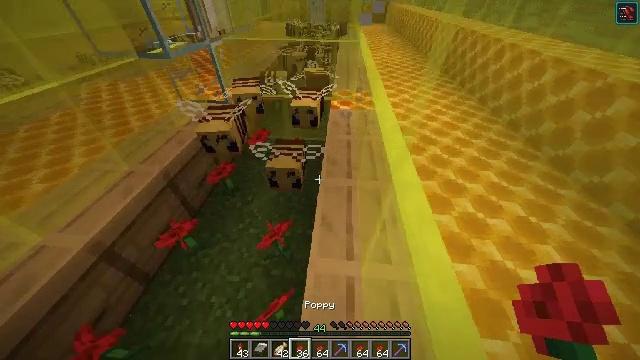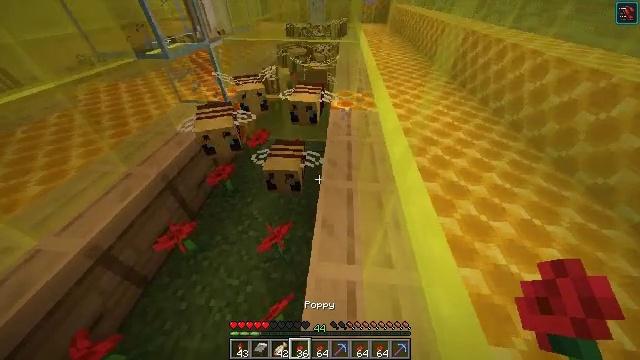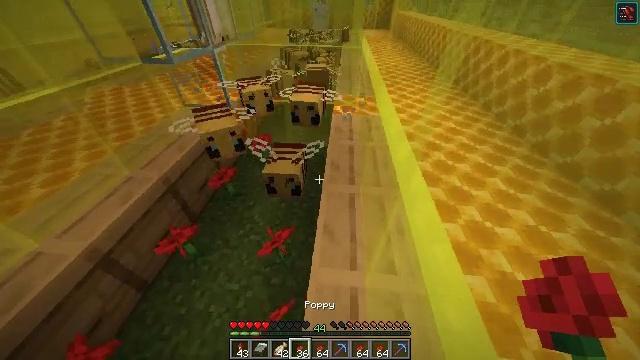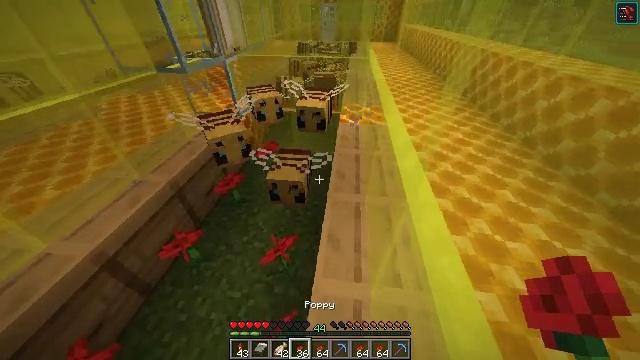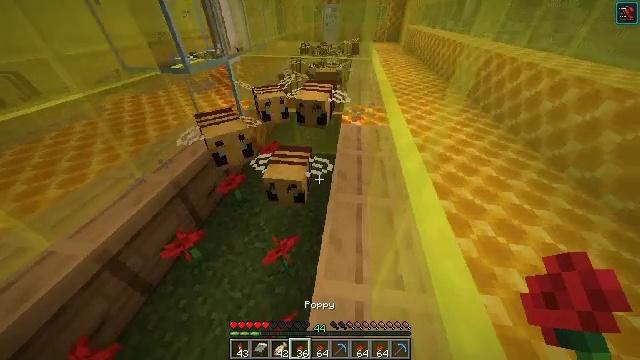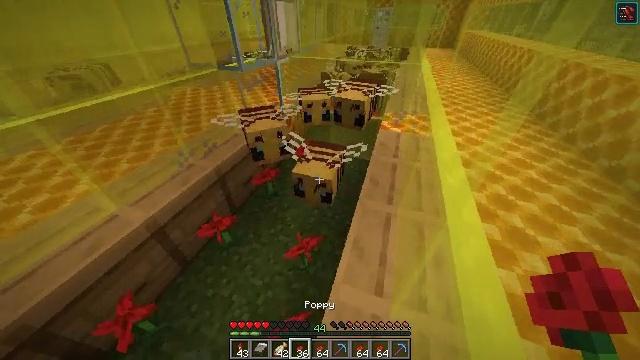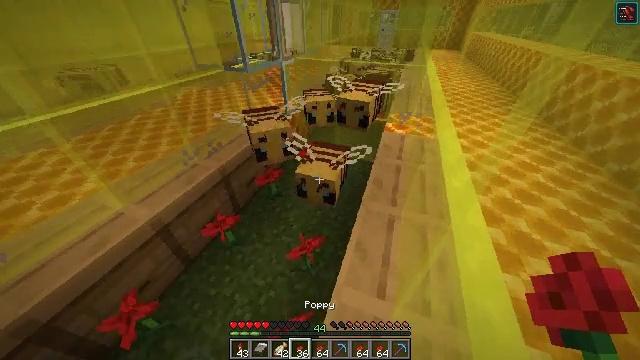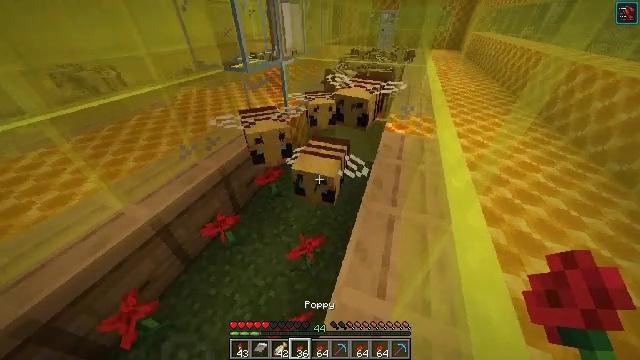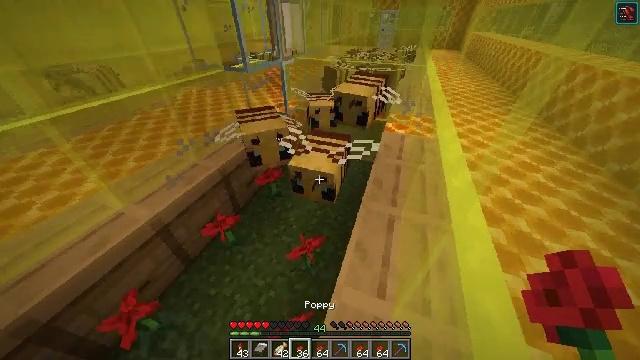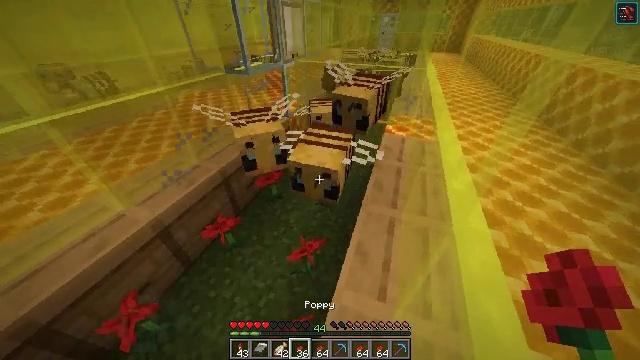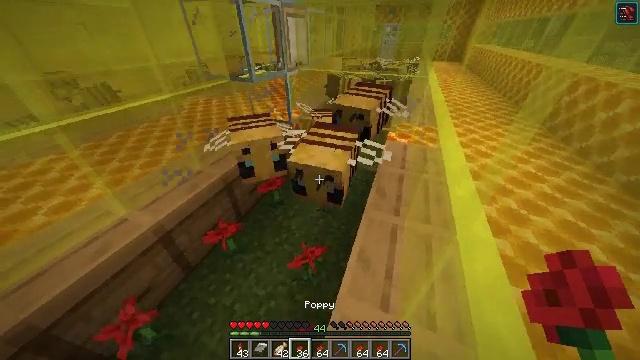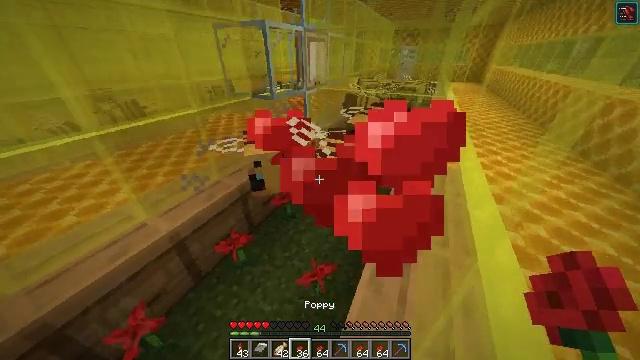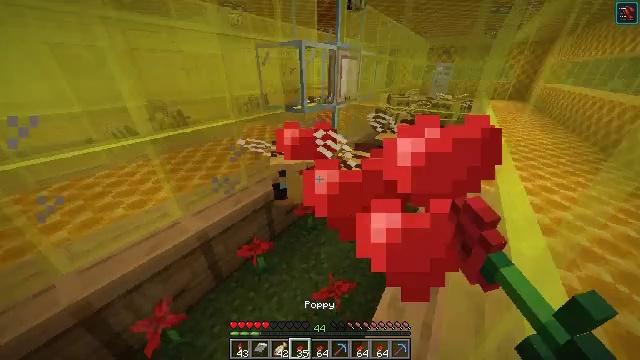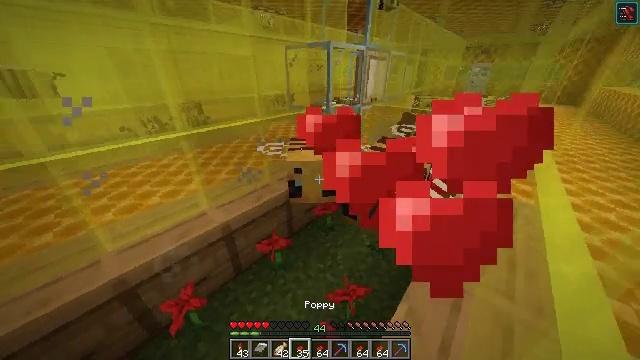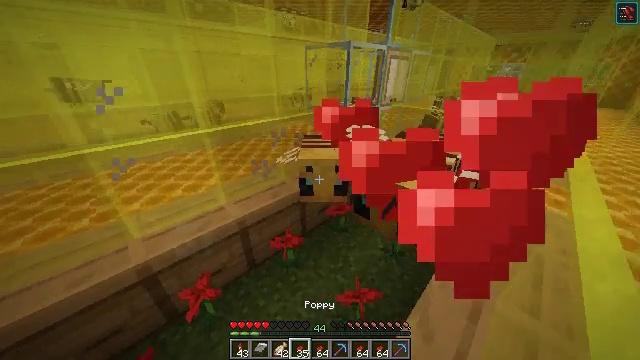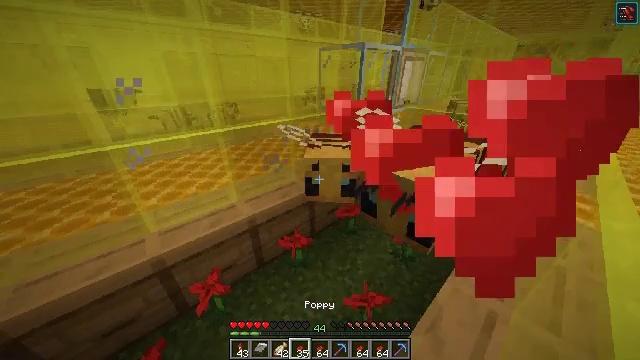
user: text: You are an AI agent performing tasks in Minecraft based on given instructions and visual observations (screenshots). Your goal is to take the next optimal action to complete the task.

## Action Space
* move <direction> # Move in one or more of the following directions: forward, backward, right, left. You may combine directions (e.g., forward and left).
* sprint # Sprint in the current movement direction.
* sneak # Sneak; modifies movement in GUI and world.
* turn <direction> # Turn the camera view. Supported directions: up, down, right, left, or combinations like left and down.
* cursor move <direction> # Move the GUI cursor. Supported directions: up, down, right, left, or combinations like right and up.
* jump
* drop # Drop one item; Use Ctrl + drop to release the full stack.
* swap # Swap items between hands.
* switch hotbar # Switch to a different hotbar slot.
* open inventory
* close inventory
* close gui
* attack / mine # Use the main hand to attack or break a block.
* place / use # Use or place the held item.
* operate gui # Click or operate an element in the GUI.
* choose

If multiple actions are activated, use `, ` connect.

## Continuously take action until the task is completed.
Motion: motion action
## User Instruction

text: Craft the honey block by arranging honey bottles.
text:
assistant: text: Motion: no_op
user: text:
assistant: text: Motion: turn up
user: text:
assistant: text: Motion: turn left and up
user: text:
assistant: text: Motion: no_op
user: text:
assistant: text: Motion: turn left
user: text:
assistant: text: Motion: turn left, use / place
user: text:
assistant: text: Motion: use / place
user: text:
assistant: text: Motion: use / place
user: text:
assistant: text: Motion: no_op
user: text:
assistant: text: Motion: turn up
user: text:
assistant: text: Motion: turn left and up
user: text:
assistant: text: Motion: turn left and up
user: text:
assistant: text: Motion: turn left
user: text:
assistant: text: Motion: turn left
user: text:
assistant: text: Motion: turn left
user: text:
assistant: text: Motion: use / place
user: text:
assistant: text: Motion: use / place
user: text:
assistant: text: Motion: use / place
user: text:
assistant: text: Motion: no_op
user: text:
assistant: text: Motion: no_op
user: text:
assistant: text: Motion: no_op
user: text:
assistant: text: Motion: no_op
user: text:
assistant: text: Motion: no_op
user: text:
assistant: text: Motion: no_op
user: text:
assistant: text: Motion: no_op
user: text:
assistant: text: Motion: turn right
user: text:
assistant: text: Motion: turn right and down
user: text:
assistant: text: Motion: turn right and down
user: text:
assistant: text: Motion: turn right and down
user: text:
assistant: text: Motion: turn right